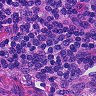
Metastatic tissue present: no